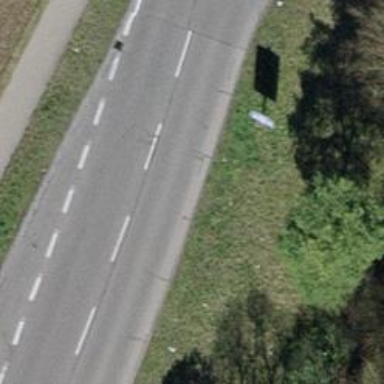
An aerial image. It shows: Secondary road with asphalt surface.